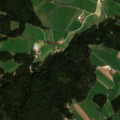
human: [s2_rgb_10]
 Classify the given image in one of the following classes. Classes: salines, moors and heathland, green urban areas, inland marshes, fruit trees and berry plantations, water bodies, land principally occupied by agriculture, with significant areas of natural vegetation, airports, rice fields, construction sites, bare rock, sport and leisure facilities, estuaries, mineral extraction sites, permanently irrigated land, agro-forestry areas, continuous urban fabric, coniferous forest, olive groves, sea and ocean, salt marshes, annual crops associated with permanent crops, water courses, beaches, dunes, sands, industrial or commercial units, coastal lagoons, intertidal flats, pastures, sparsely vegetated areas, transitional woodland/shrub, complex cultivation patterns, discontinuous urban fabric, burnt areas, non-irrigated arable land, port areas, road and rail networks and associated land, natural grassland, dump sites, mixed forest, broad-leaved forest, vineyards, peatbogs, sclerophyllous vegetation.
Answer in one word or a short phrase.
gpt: pastures, complex cultivation patterns, coniferous forest